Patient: sex M, age 46
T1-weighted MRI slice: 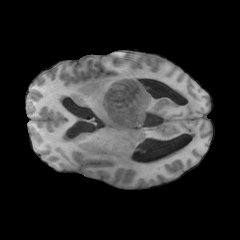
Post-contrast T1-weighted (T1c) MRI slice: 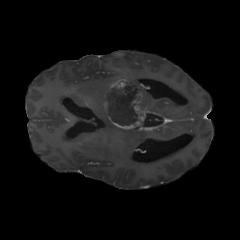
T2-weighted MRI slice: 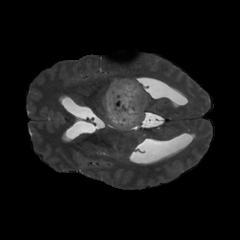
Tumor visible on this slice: yes
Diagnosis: Glioblastoma, IDH-wildtype
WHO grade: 4